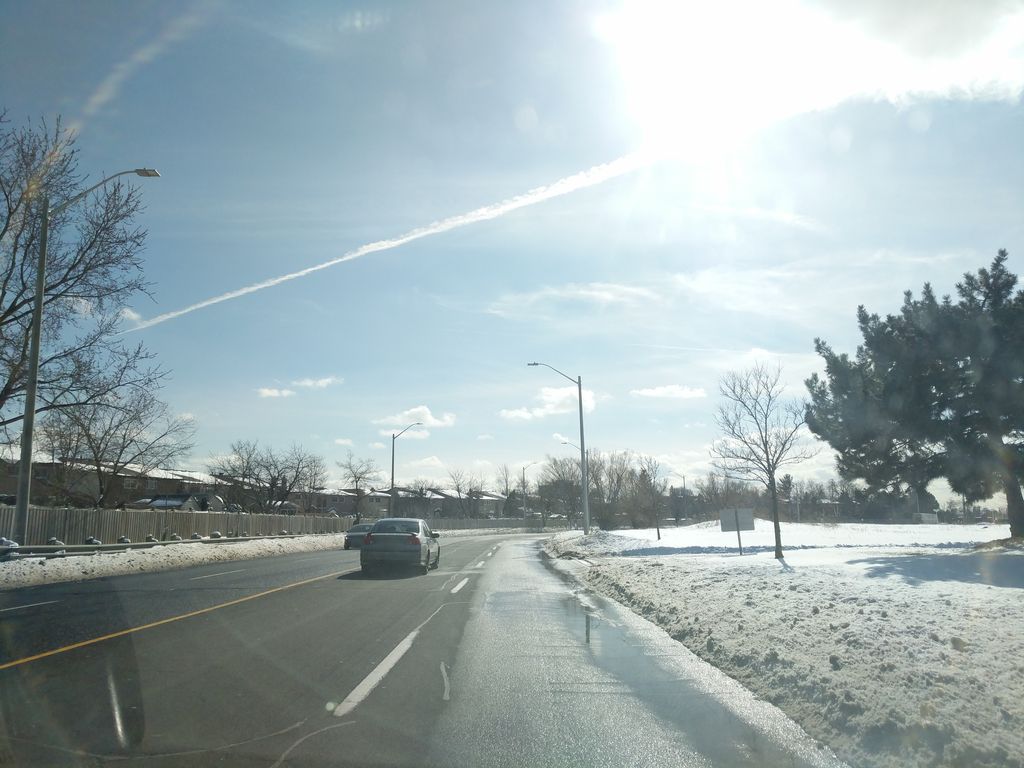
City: toronto